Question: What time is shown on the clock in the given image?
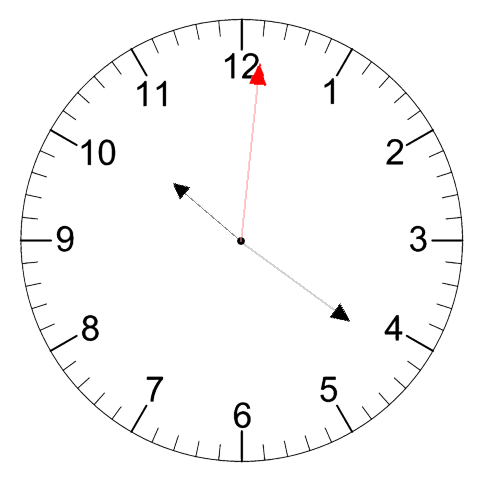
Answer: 10:21:01